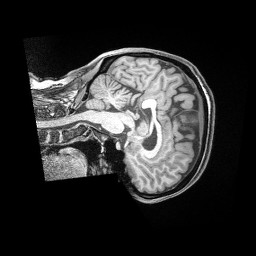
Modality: T1w
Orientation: sagittal
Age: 41
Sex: female
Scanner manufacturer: siemens
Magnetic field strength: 3 T
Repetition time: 2 s
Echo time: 0.00211 s